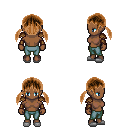
a pixel art fantasy rpg character, female body template, human, dark skin, leather shoulder armor, teal pants, brown twin-tailed hairstyle, cloth bracers, white slippers, four views (front, back, left, right), 2x2 character sprite sheet, small pixel art, hard edges, no anti-aliasing